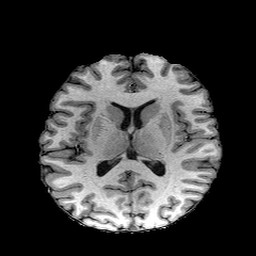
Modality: T1w
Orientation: coronal